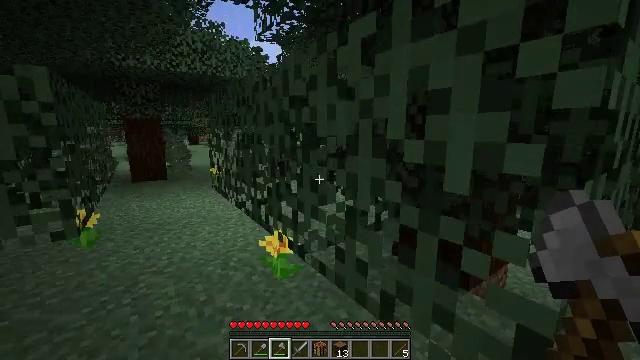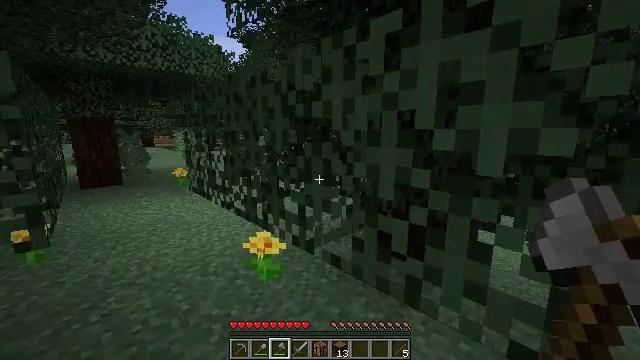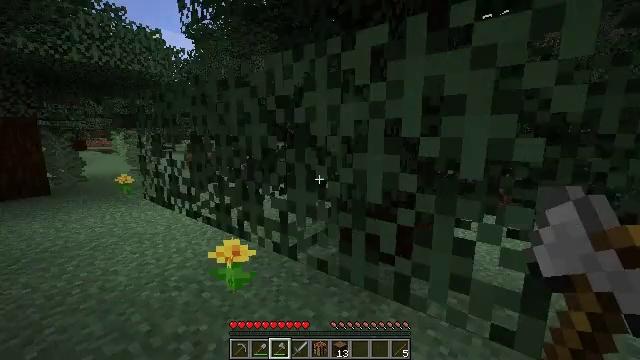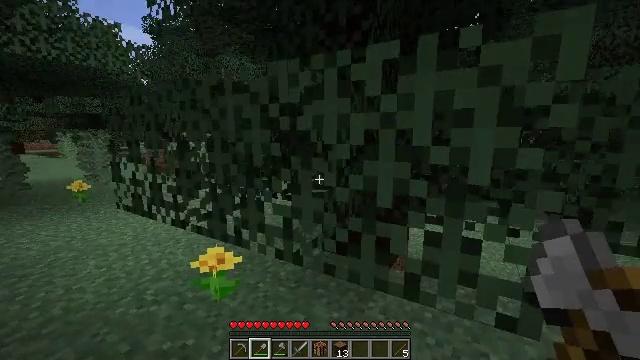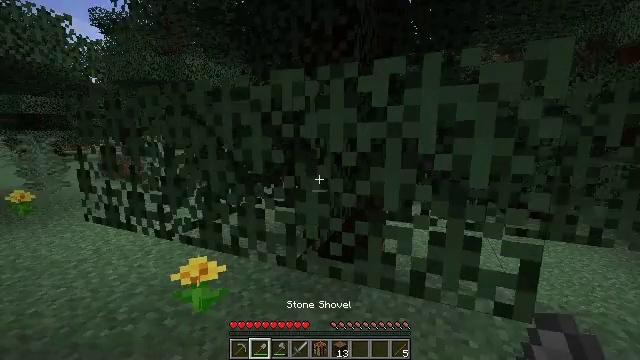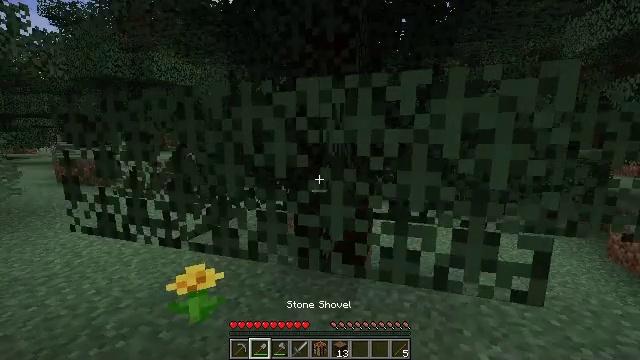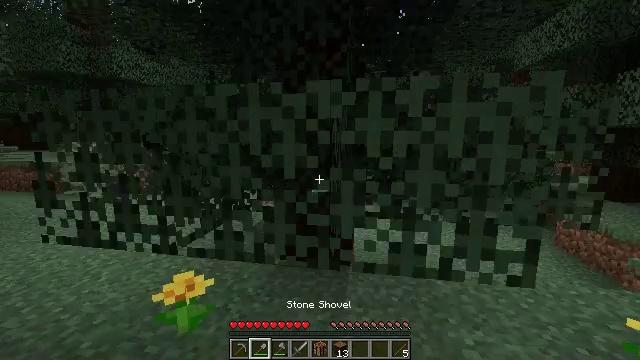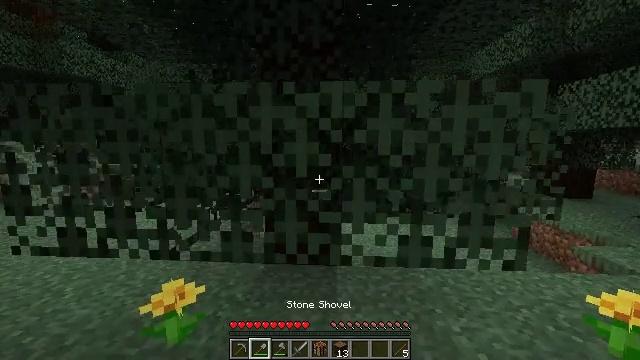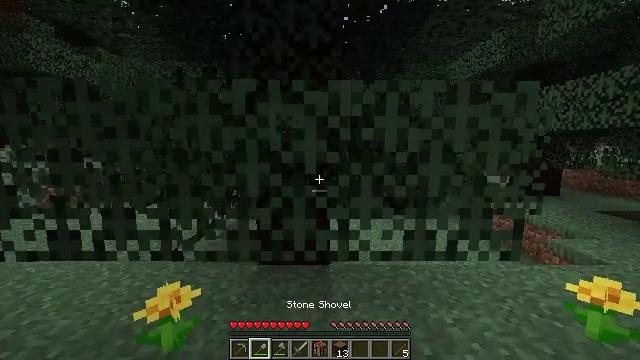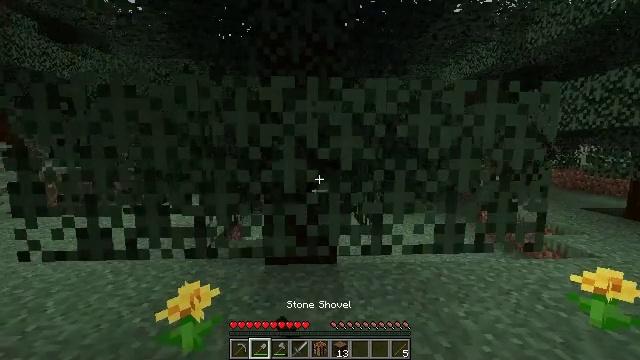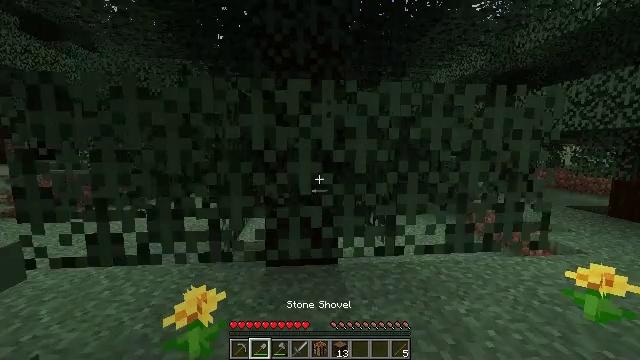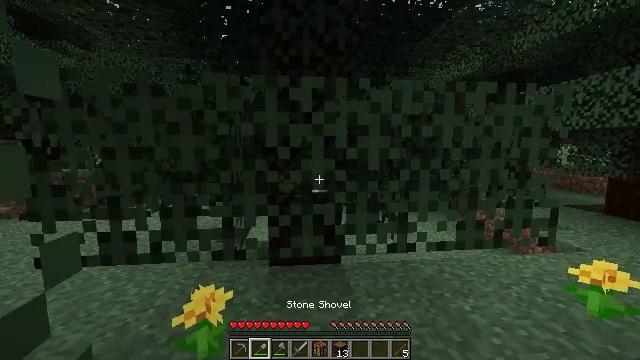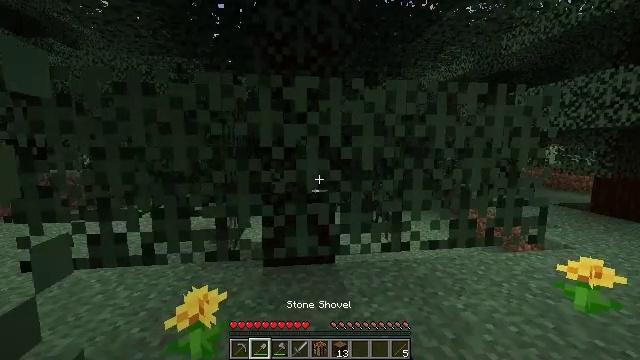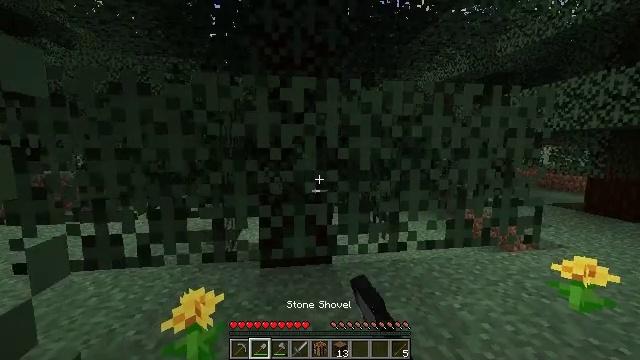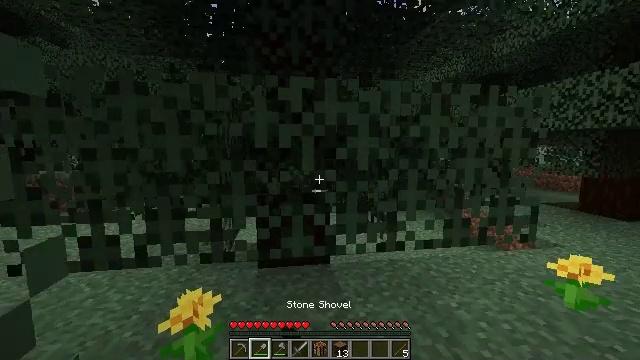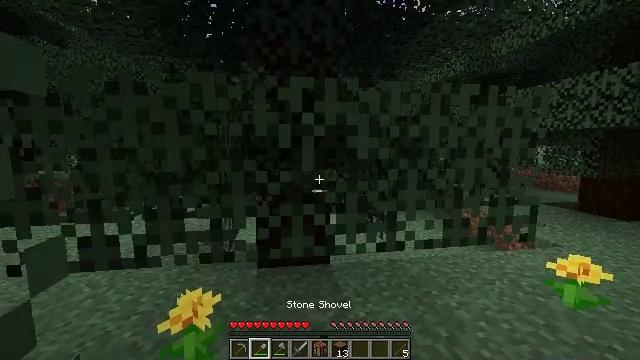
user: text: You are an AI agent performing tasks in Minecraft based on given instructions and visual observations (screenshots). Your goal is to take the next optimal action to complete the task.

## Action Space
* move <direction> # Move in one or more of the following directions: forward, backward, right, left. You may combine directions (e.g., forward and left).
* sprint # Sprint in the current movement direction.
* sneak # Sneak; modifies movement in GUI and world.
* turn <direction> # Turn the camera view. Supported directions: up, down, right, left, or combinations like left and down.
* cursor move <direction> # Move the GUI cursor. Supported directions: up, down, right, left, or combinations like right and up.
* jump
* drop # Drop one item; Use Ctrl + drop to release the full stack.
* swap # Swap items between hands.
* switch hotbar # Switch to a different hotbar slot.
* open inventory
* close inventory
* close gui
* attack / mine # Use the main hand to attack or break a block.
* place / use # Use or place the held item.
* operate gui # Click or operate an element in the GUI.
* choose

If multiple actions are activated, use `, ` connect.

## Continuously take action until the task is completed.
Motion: motion action
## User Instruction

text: Gather spruce leaves to collect foliage.
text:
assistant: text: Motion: move left, turn right
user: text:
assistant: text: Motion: move left, turn right
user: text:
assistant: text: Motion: move left, turn right, switch to hotbar 2
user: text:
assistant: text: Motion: move left, turn right, switch to hotbar 2
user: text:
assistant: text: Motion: move left, turn right, switch to hotbar 2
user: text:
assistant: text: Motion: move left, turn right, switch to hotbar 2
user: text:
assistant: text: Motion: move left, turn right
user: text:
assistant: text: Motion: move left, turn right, attack / mine
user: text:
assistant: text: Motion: move left, turn right, attack / mine
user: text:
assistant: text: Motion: move left, turn right, attack / mine
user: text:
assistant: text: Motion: attack / mine
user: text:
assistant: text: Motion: turn right, attack / mine
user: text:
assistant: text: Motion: attack / mine
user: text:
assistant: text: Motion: attack / mine
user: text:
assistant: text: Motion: attack / mine
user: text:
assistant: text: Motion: move forward, attack / mine
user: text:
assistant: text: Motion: move forward, attack / mine
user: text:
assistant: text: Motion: move forward, attack / mine
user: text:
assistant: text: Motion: move forward, attack / mine
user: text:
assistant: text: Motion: move forward, attack / mine
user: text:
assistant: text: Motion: turn left, attack / mine
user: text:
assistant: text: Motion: turn left, attack / mine
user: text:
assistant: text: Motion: attack / mine
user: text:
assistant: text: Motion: attack / mine
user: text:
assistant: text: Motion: attack / mine
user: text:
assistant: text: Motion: attack / mine
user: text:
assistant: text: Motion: move forward, attack / mine
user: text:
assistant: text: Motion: move forward, attack / mine
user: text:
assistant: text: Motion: move forward, attack / mine
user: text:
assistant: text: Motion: move forward, attack / mine